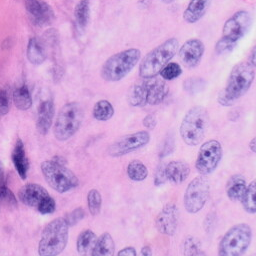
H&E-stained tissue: Skin